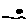
Label: moon